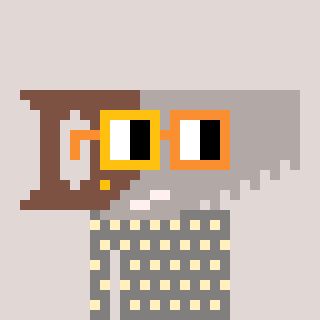
a pixel art character with square yellow and orange glasses, a saw-shaped head and a bluegrey-colored body on a warm background